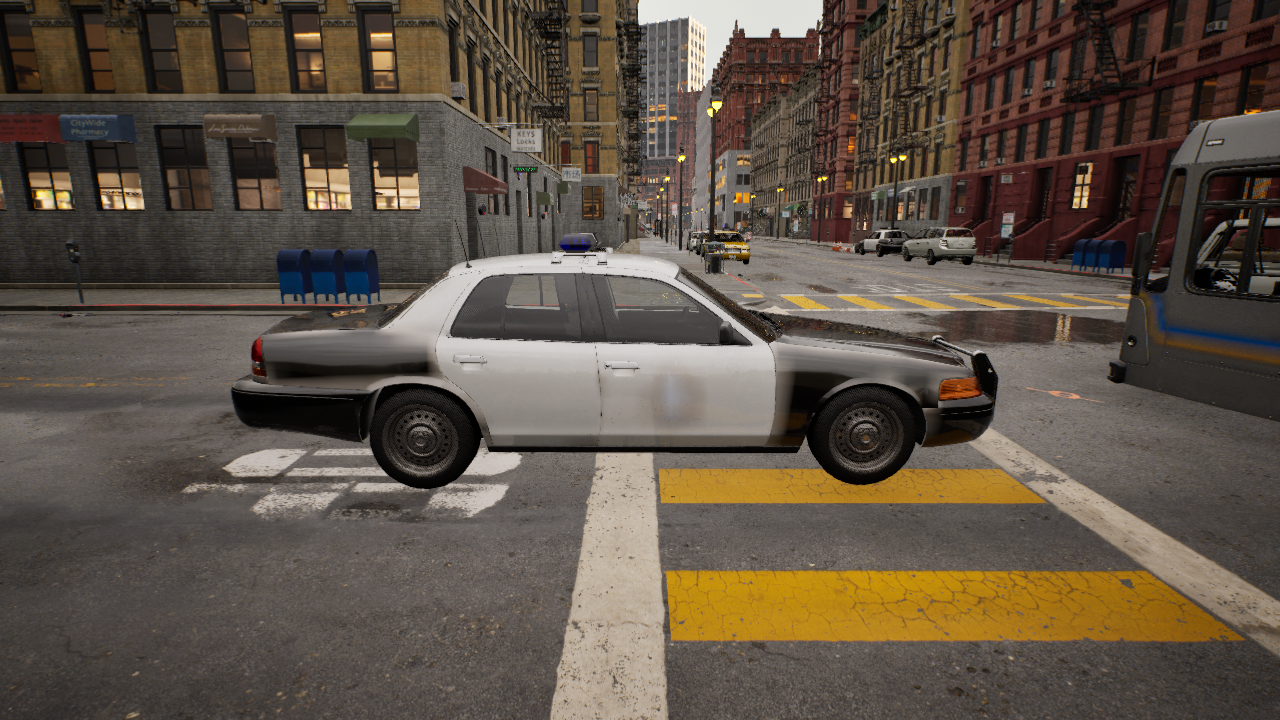
Venue: residential
Lighting: golden hour
Vehicle rig: sedan